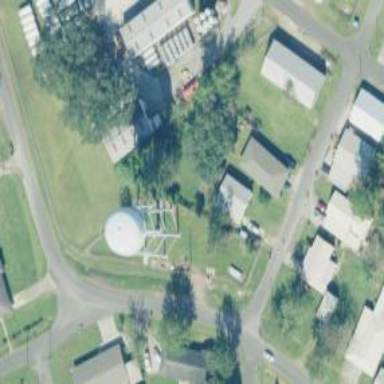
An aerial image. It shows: Water tower that is man-made.